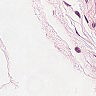
Metastatic tissue present: no